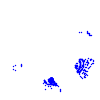
Particle: electron